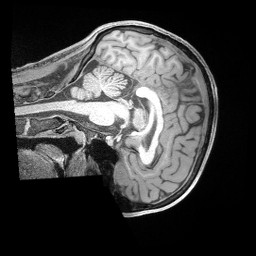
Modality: T1w
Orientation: sagittal
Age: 33
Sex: male
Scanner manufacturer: siemens
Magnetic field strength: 3 T
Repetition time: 2 s
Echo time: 0.00211 s